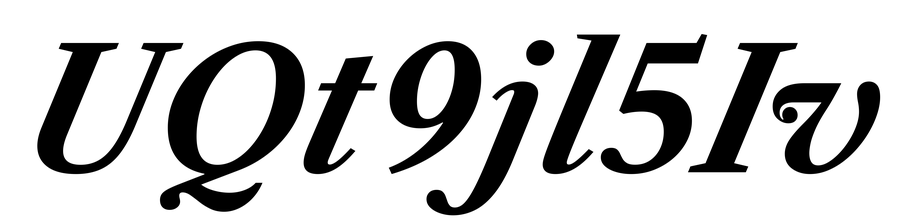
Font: LibreCaslonText-Italic_Bold_Italic